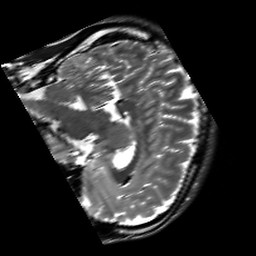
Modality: T2w
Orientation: sagittal
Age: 26
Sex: male
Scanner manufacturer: siemens
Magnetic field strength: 3 T
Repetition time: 7 s
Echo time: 0.09 s